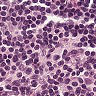
Metastatic tissue present: no